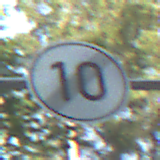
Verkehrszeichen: EndeGeschwindigkeit10
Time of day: MorningAfternoon
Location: Outdoor (Nature)
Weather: Clear
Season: NotSpecified
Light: Natural